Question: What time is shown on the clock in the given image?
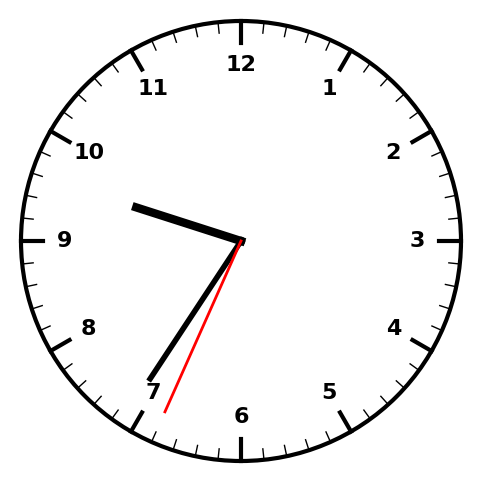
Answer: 09:35:34